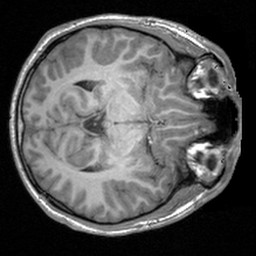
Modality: T1w
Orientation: axial
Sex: male
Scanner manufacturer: siemens
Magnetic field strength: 3 T
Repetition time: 1.9 s
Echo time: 0.00226 s